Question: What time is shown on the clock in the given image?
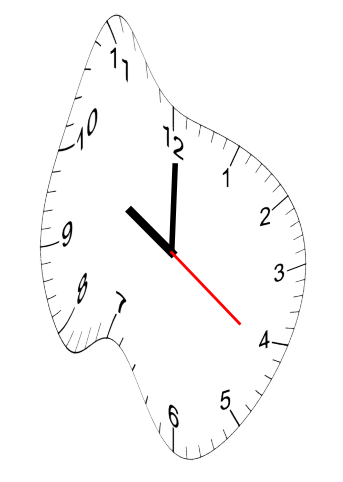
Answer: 10:00:21